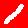
Digit: 1